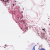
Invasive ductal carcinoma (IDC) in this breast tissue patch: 0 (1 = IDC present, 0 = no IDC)